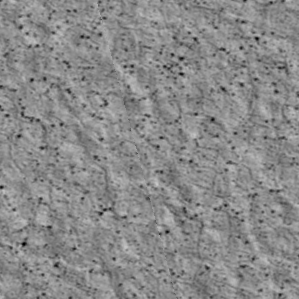
Label: non_frost